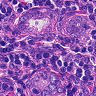
Metastatic tissue present: yes